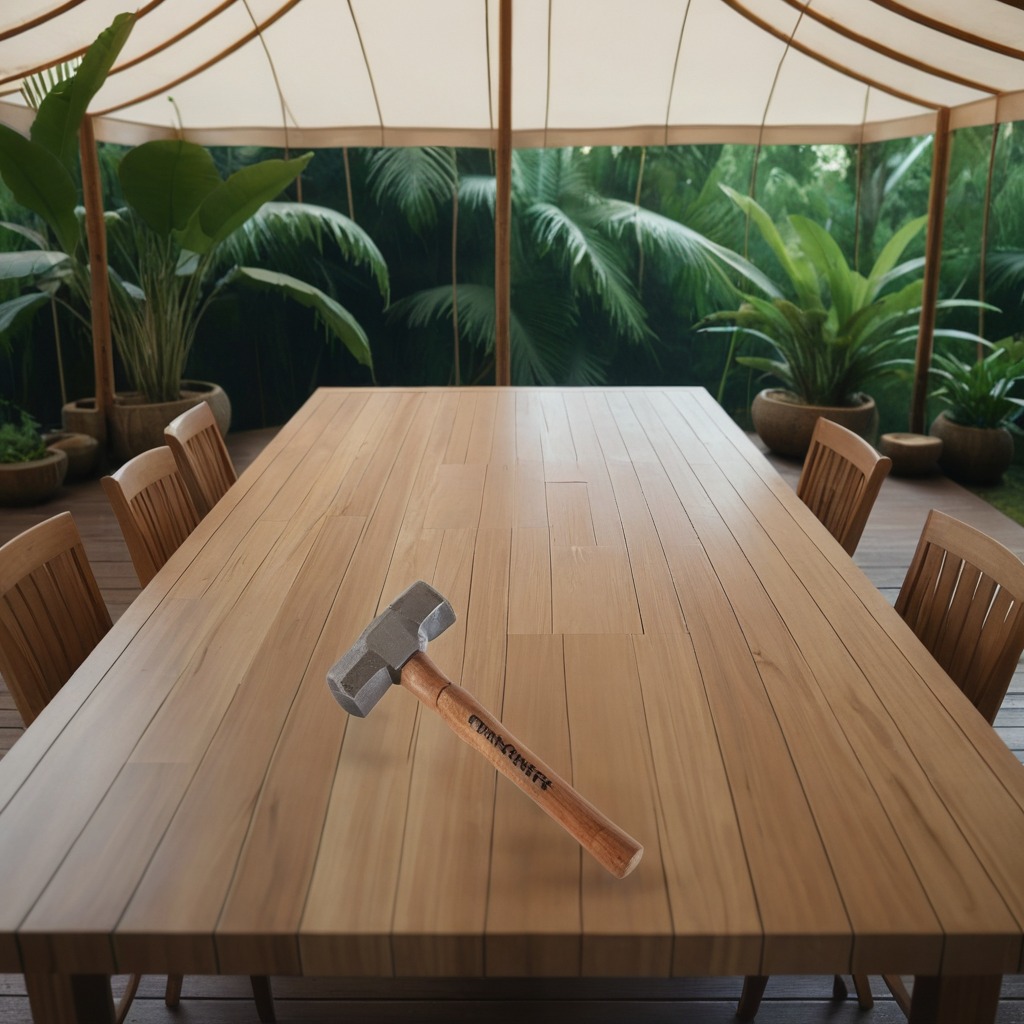
A hammer is lying on a wooden table in a jungle field workshop tent.